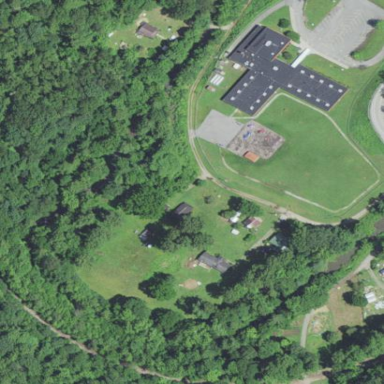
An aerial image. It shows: School.